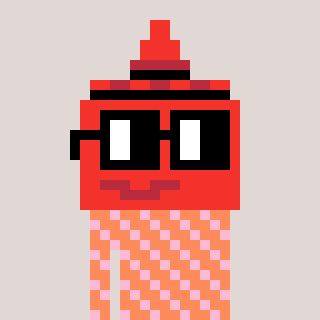
a pixel art character with square black glasses, a ketchup-shaped head and a peachy-colored body on a warm background